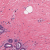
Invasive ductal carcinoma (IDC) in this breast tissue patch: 0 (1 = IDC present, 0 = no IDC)